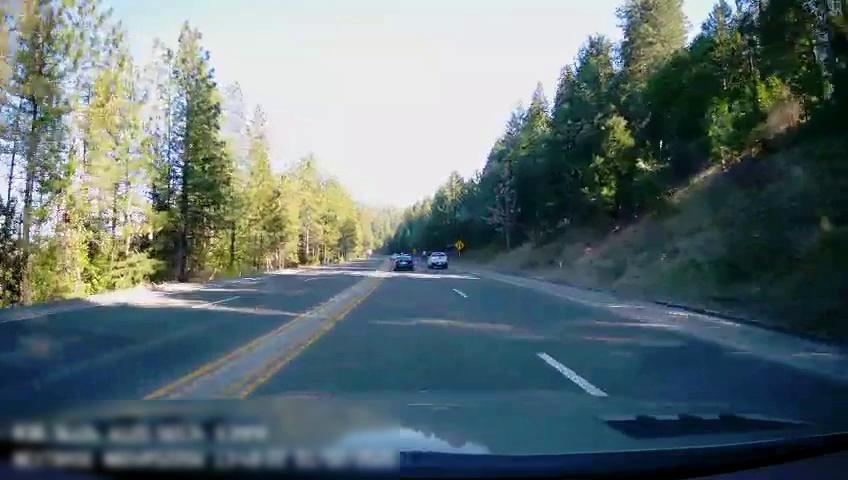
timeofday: Day
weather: Sunny
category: Drivable Space
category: Vehicles | Car
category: Vehicles | Truck
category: Lanes | Alternate Lane
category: Lanes | Current Lane
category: Lanes | Current Lane
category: Lanes | Current Lane
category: Lanes | Opposite Lane
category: Lanes | Opposite Lane
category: Lanes | Opposite Lane
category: Lanes | Opposite Lane
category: Traffic | Signs